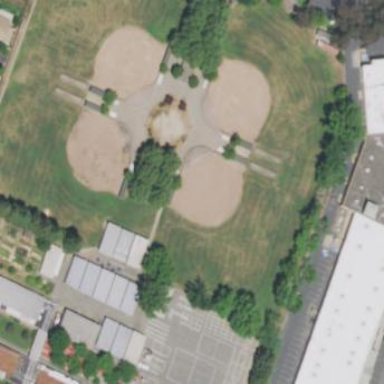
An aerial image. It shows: Softball pitch for leisure sports.